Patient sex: M
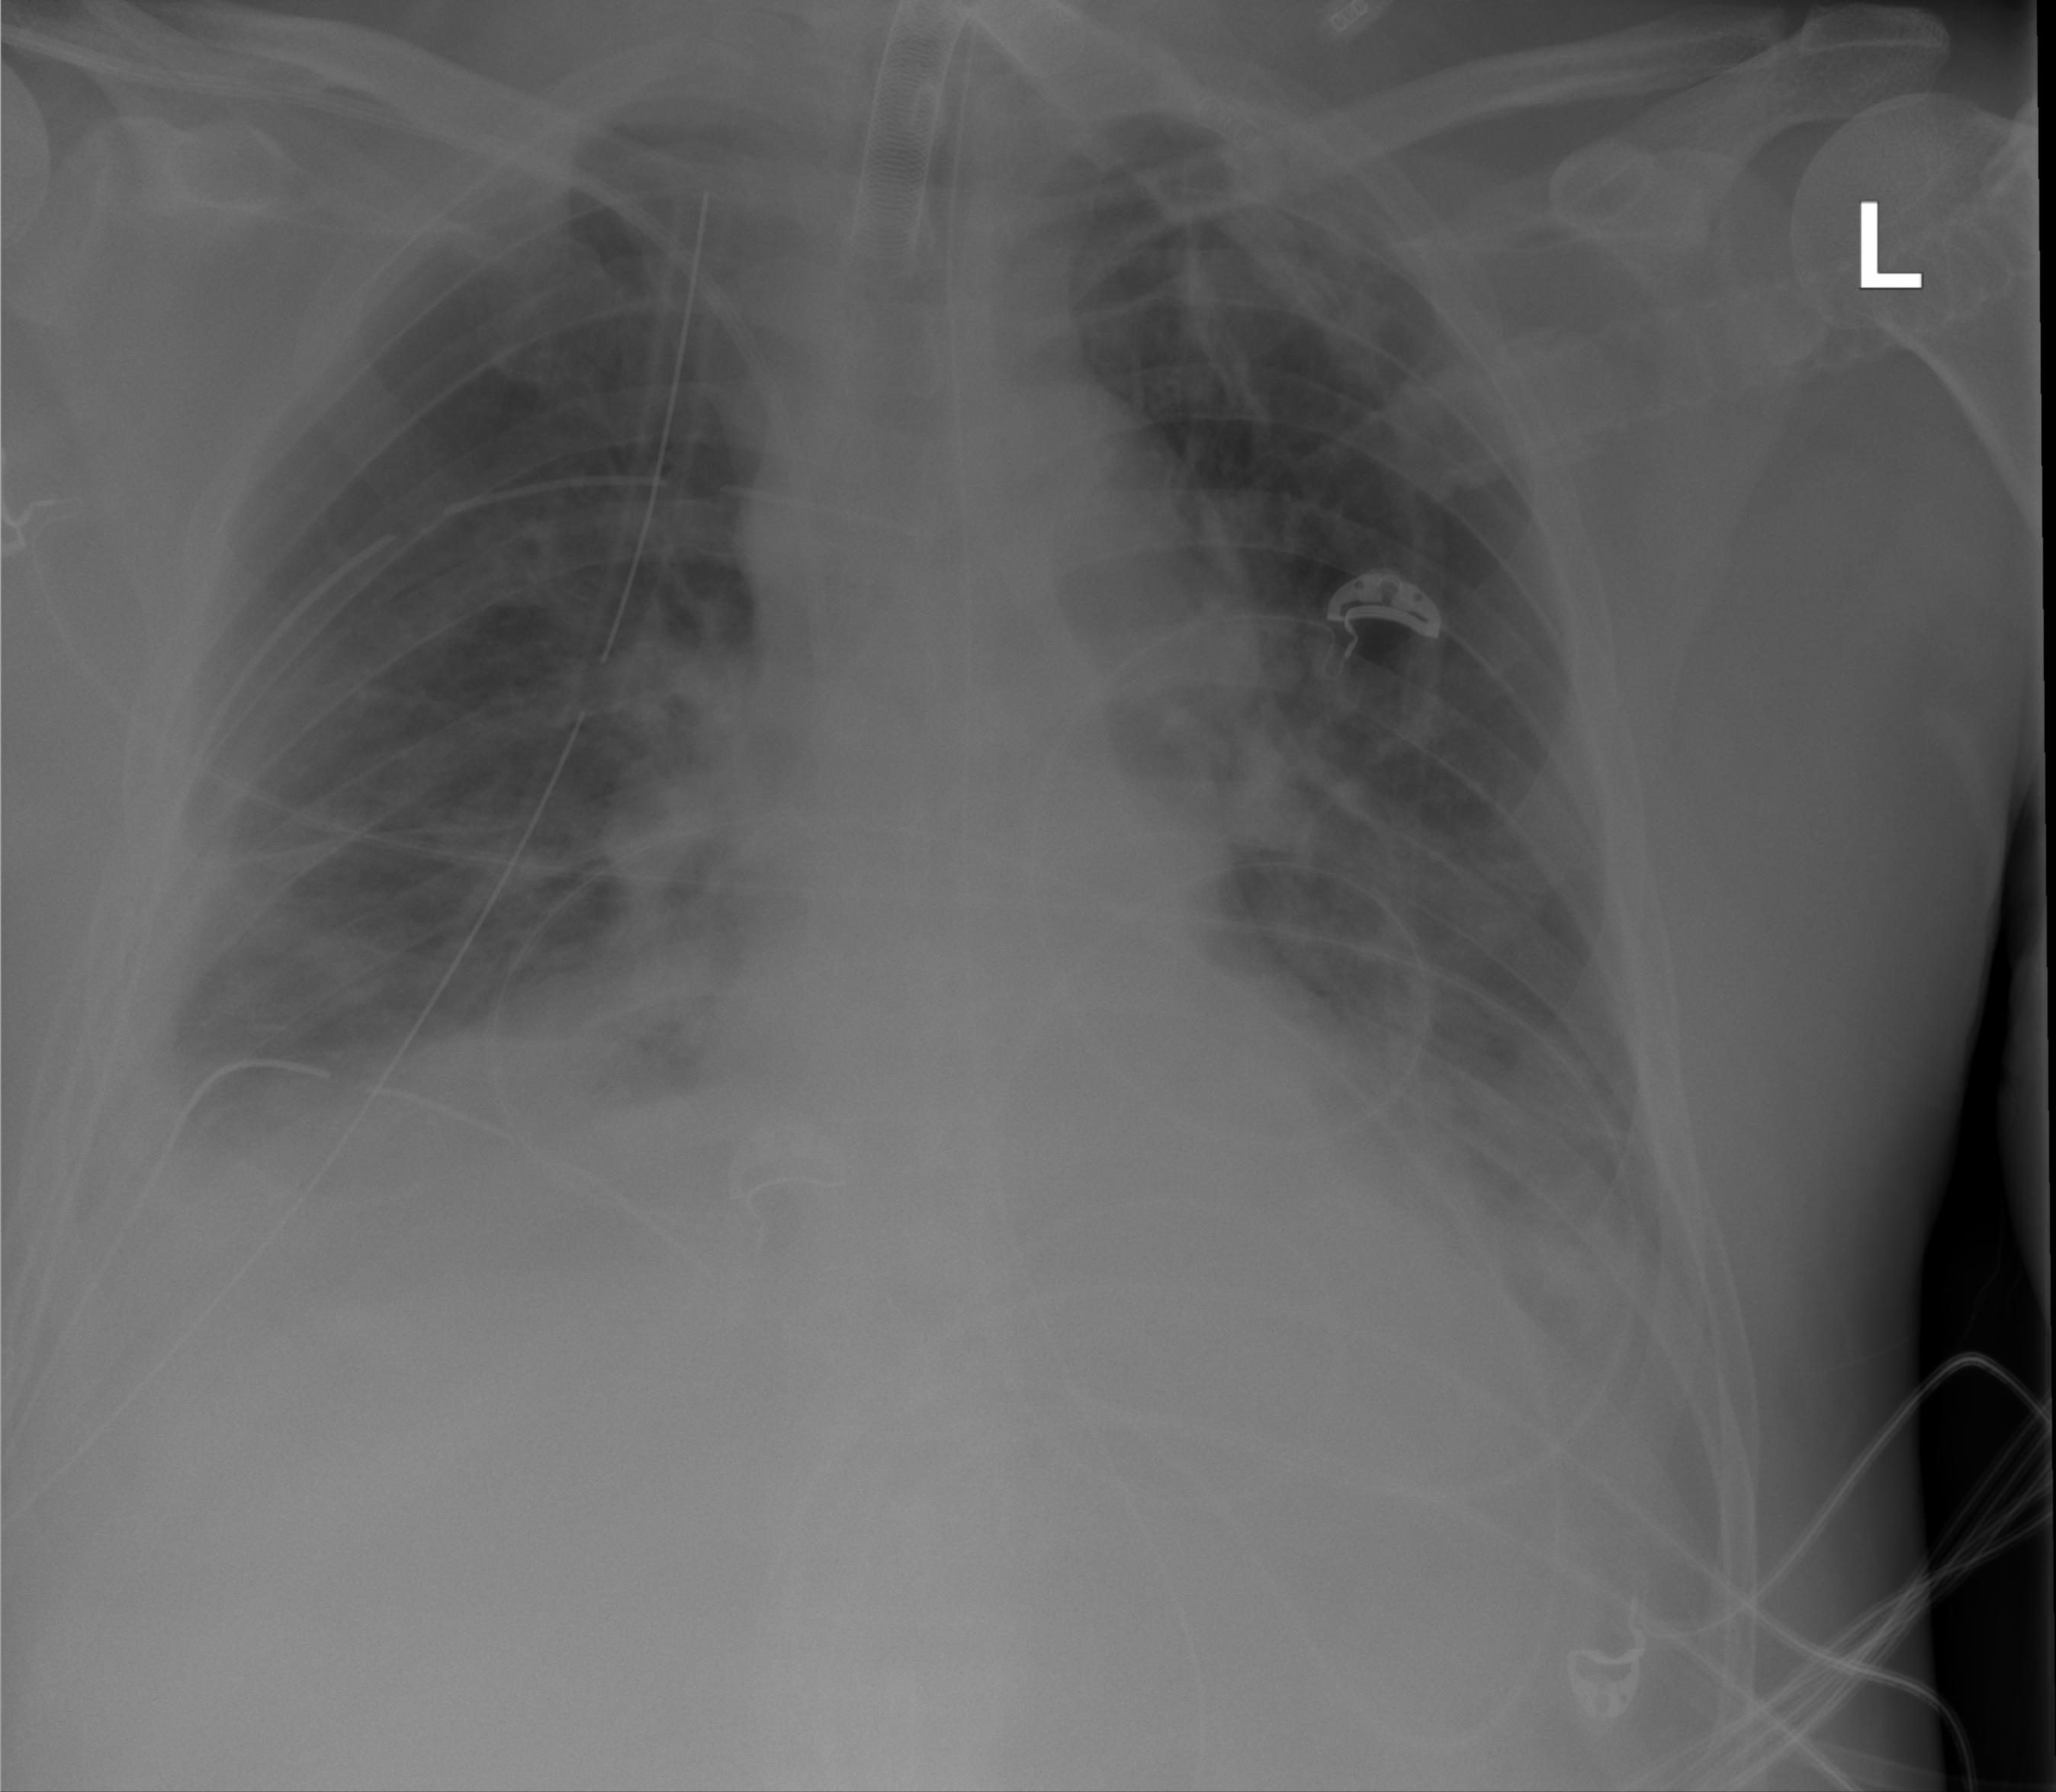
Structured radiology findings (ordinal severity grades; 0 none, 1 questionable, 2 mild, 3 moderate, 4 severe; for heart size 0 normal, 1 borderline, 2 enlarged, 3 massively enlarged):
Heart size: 0
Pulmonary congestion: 0
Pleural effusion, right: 2
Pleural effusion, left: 2
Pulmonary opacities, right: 2
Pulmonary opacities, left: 0
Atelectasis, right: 2
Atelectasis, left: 2